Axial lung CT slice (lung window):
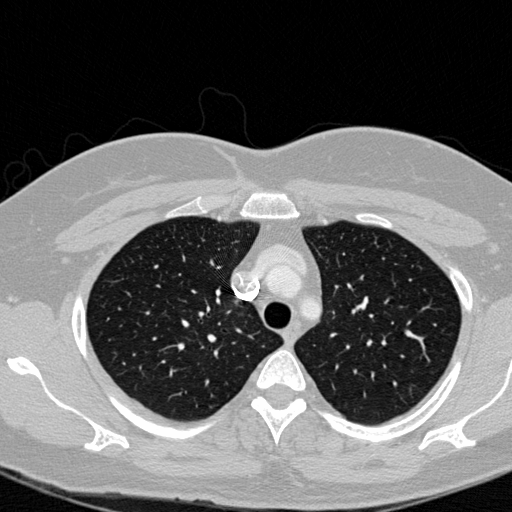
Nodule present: no